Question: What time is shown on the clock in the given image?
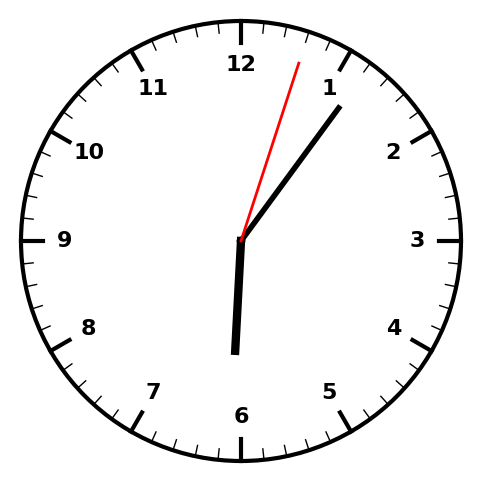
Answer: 06:06:03